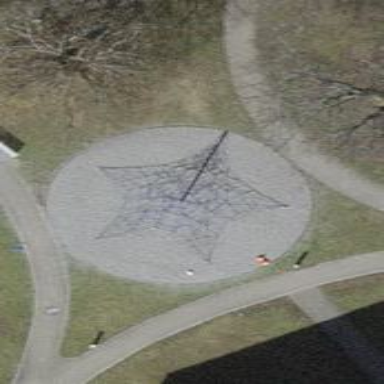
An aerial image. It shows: Playground featuring climbing frame.